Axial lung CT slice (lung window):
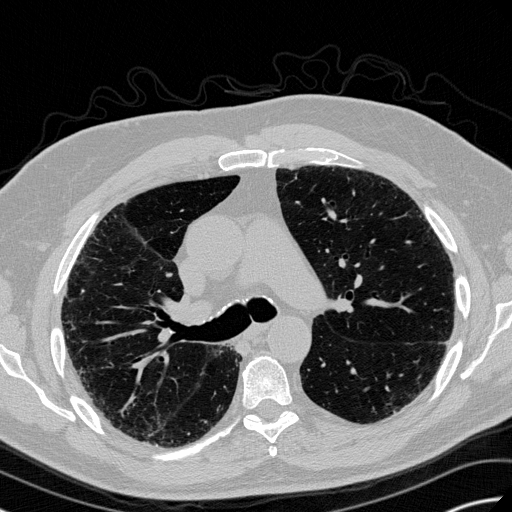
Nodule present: no